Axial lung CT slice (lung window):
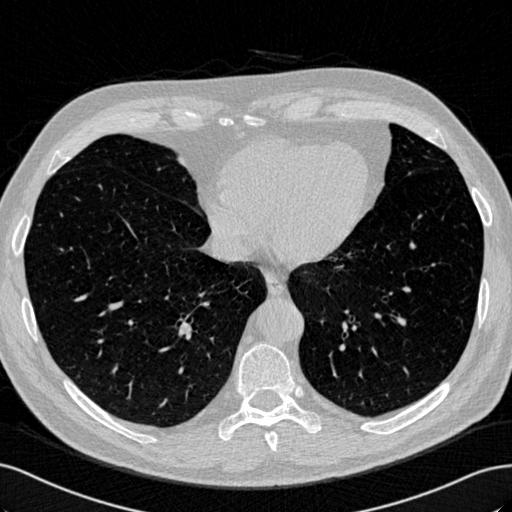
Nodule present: no